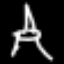
Label: The Eiffel Tower